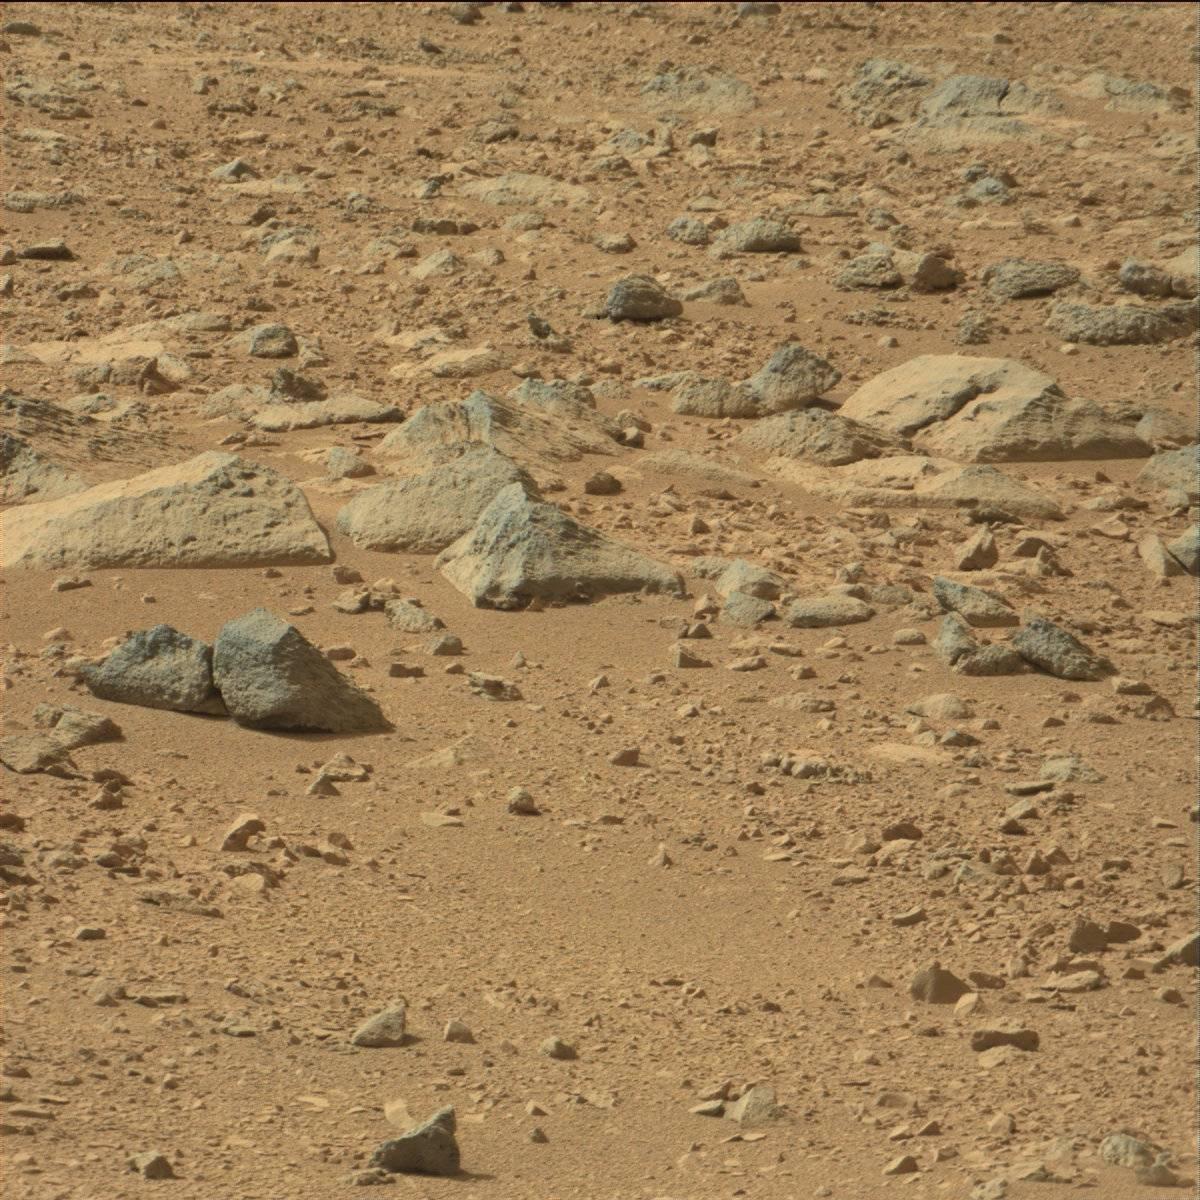
Terrain classes present: Bedrock, Rock, Sand / Soil